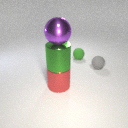
large red metal cylinder below large green metal cylinder